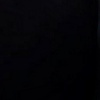
Label: space